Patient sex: M
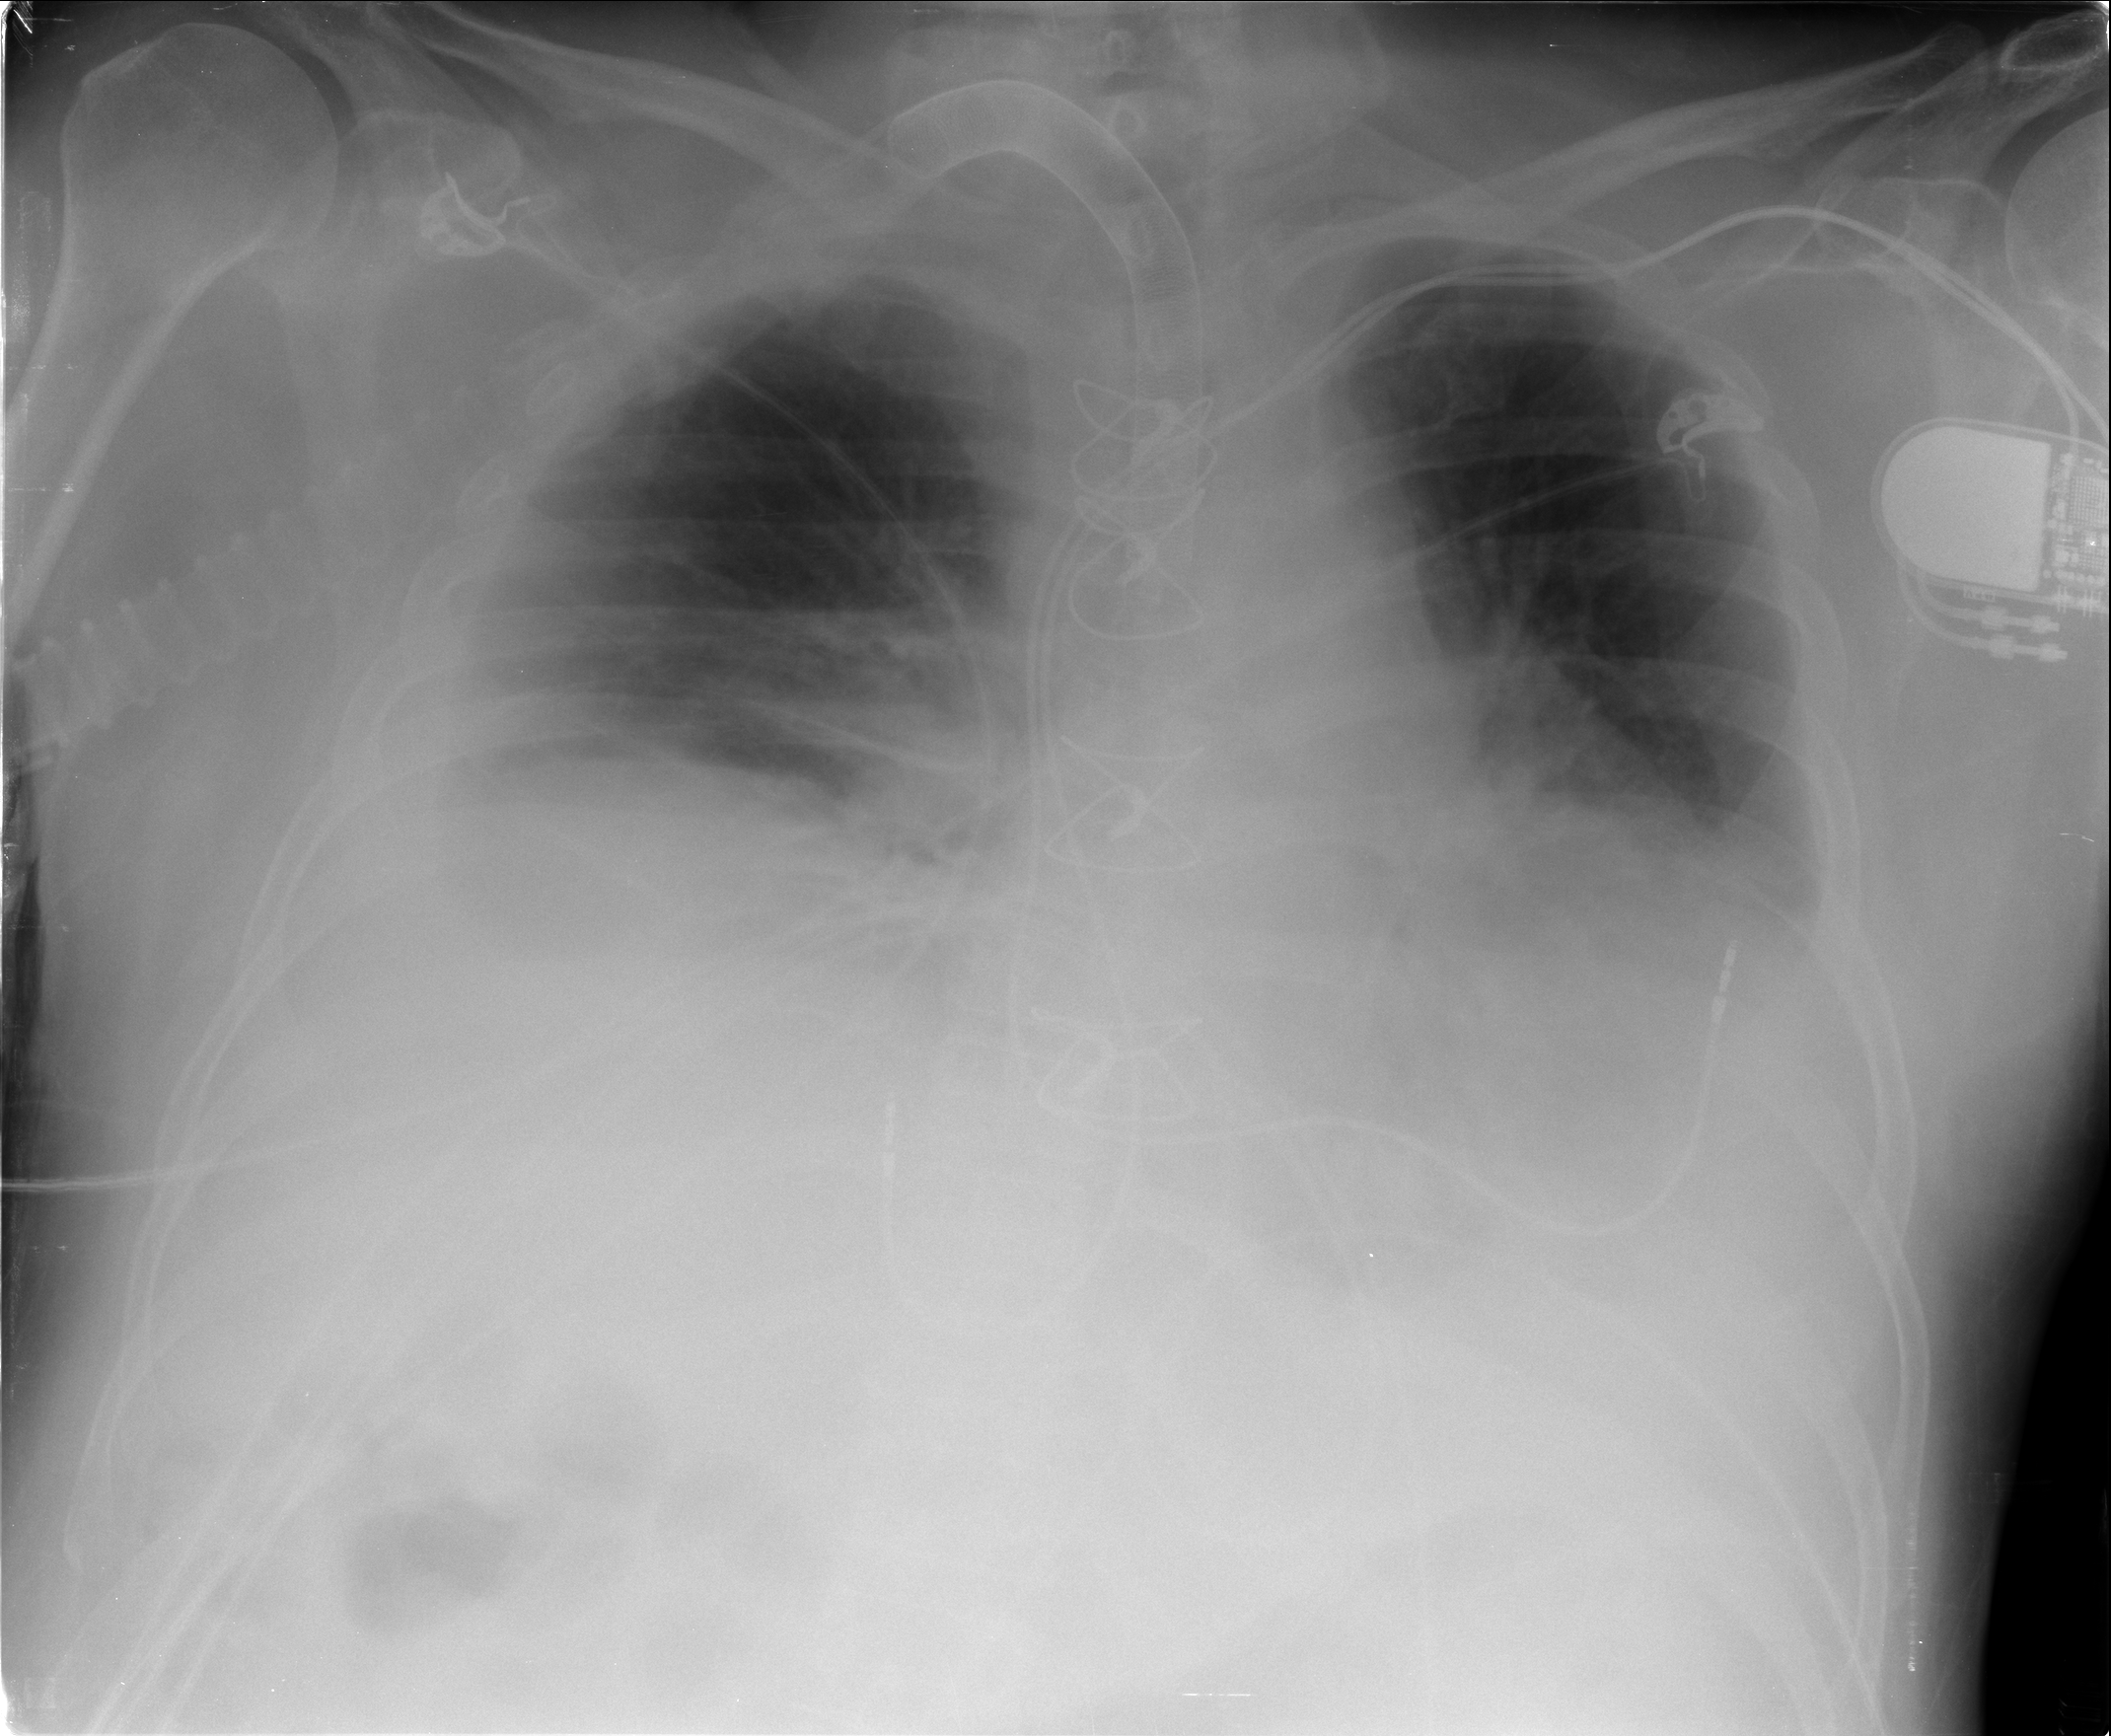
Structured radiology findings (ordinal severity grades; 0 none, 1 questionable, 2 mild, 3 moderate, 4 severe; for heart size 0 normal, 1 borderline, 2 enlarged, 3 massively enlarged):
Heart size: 2
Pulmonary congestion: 0
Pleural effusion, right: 3
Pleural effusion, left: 2
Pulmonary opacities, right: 1
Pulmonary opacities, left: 0
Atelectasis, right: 4
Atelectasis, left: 3